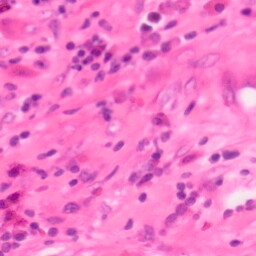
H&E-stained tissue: Colon